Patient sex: M
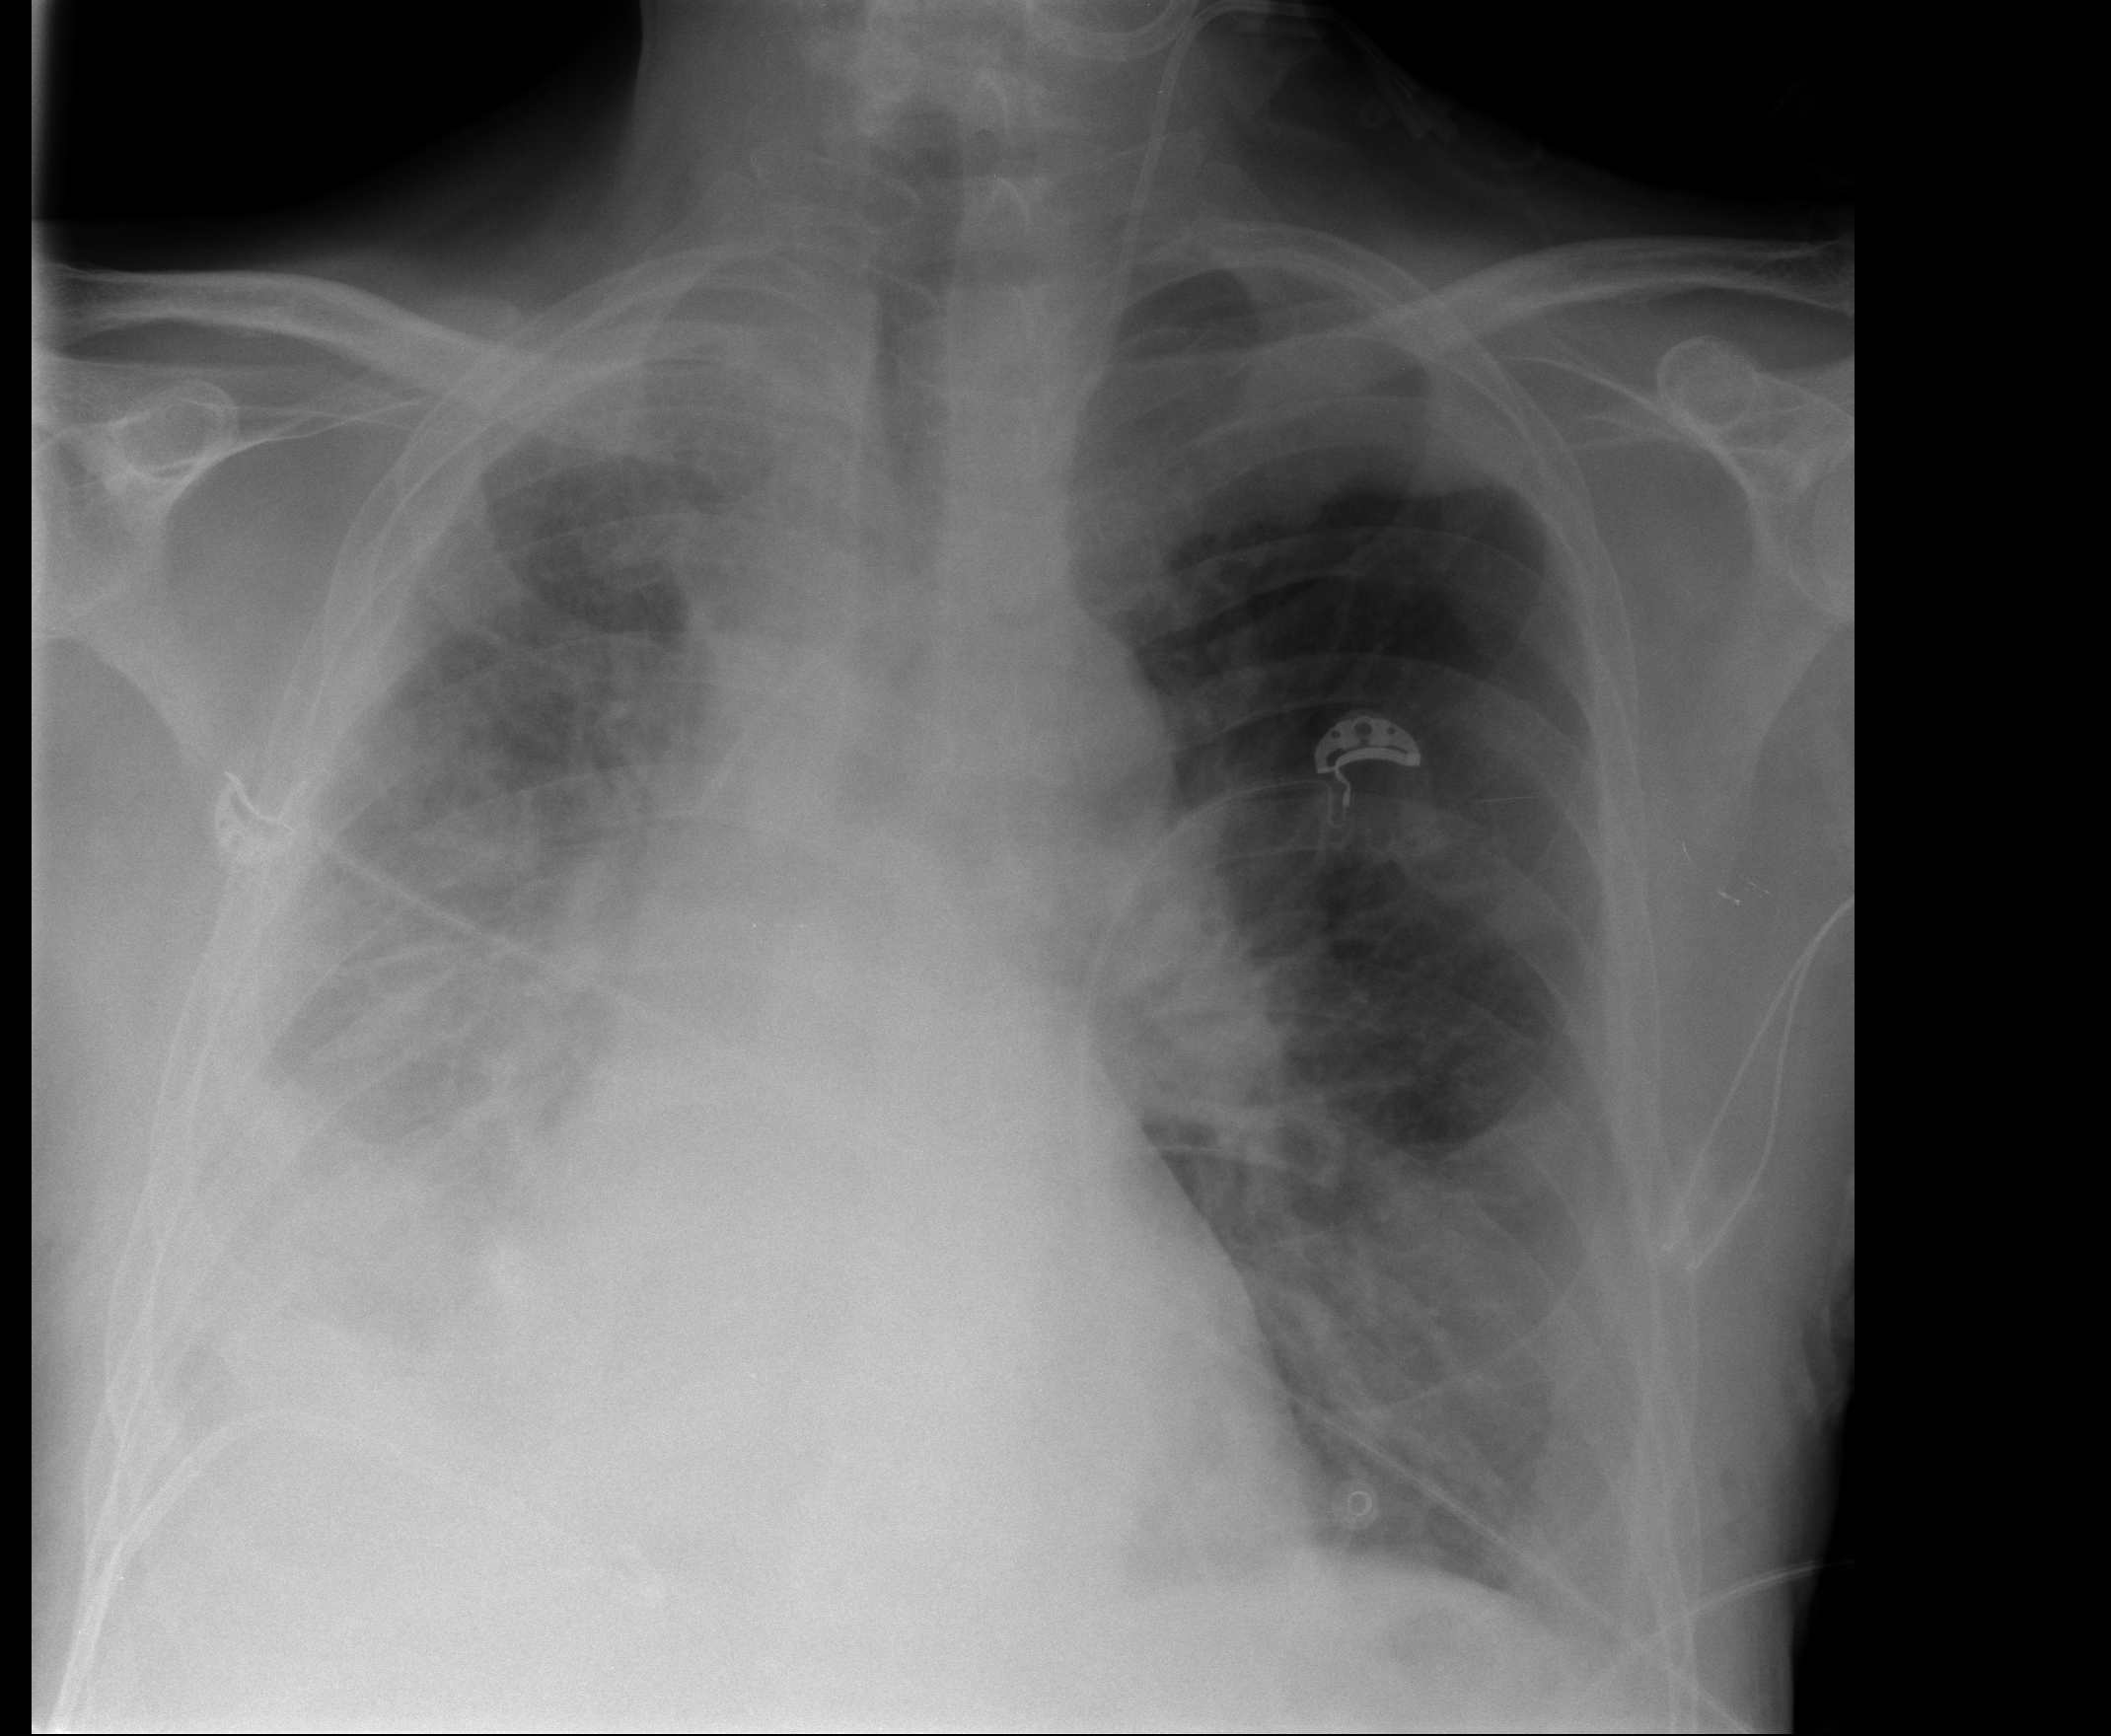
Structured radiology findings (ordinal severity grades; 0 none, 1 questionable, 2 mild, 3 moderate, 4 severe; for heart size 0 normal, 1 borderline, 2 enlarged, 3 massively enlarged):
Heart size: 1
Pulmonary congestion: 2
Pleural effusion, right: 3
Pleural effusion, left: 0
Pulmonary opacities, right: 2
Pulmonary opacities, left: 2
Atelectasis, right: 3
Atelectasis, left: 2